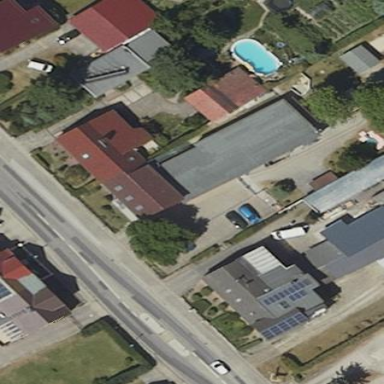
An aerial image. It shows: Kindergarten building.